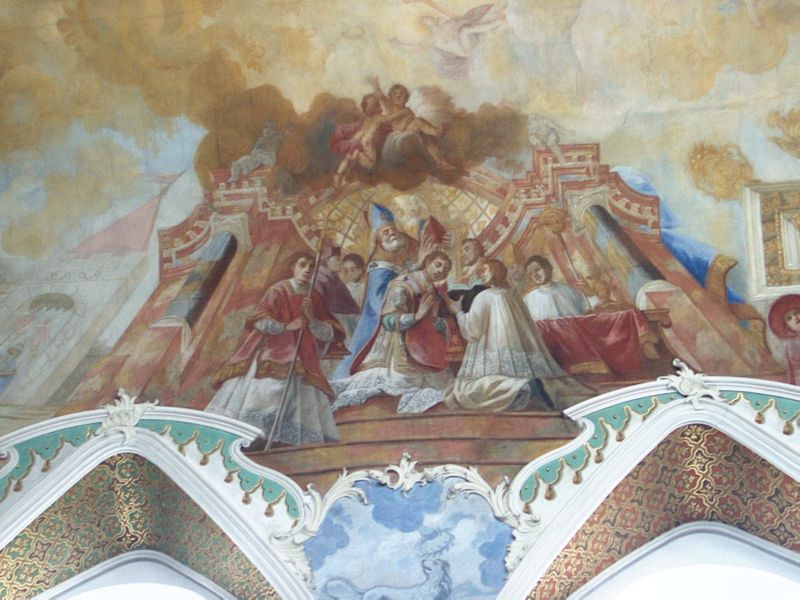
Titel: Fresken der Klosterkirche St. Magnus und Maria
Künstler: Johannes Zick
Standort: Bad Schussenried, St. Magnus und Maria (EU - D - BW)
Schlagwörter: malerei, engel, stab, bischof, papst, altar, krönung, messe, tempel, fresko, kommunion, deckenmalerei